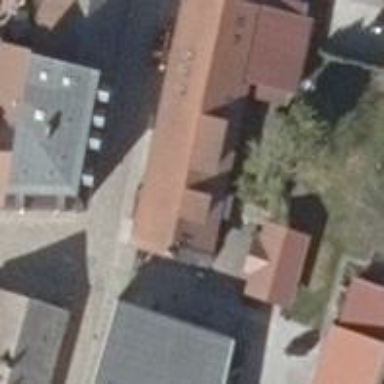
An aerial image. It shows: Pub.